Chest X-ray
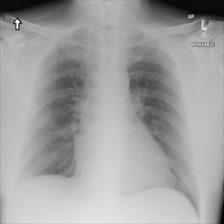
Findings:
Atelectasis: negative
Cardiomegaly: negative
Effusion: negative
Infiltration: negative
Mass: negative
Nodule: negative
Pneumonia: negative
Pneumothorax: negative
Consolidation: negative
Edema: negative
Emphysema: negative
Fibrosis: negative
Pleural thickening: negative
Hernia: negative